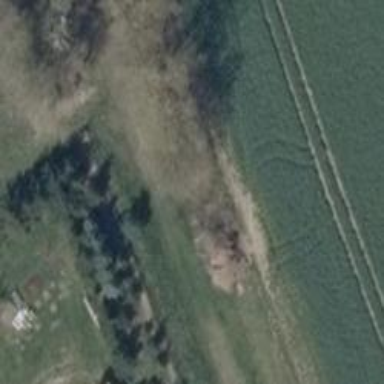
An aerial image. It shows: Abandoned railway track with grade 3 grass surface.